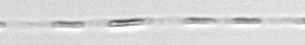
Label: Leptocylindrus